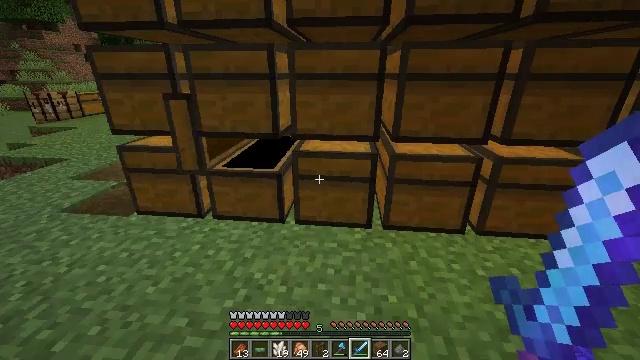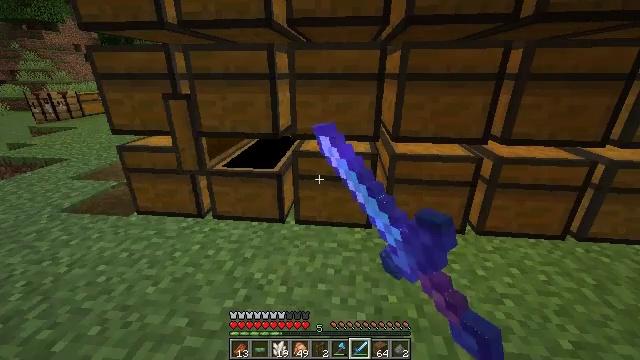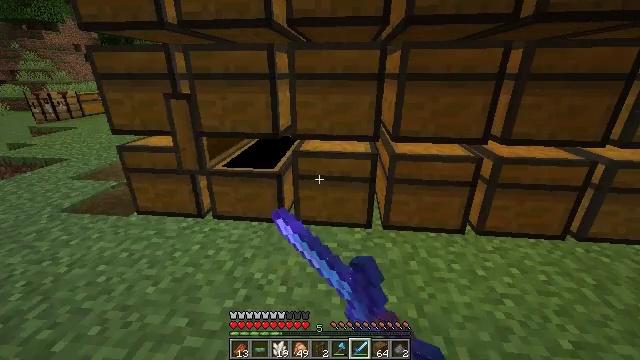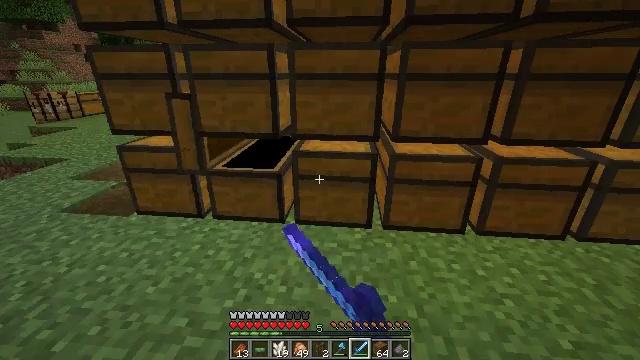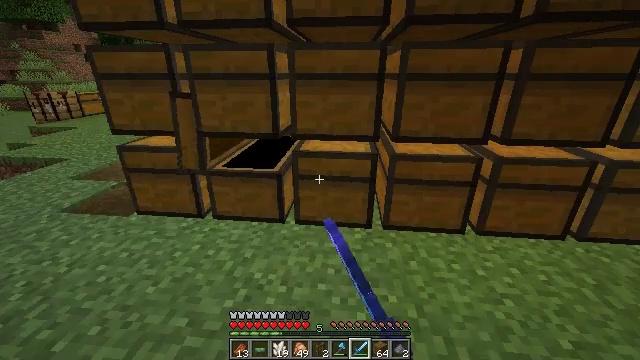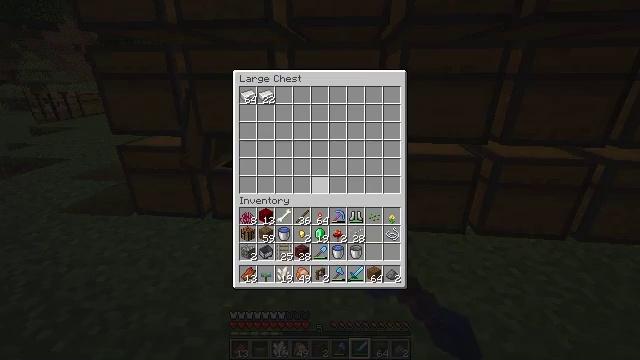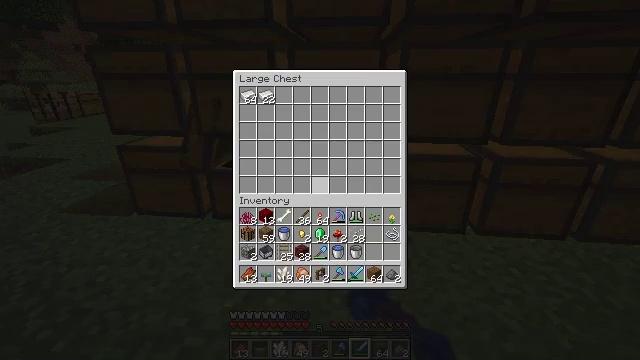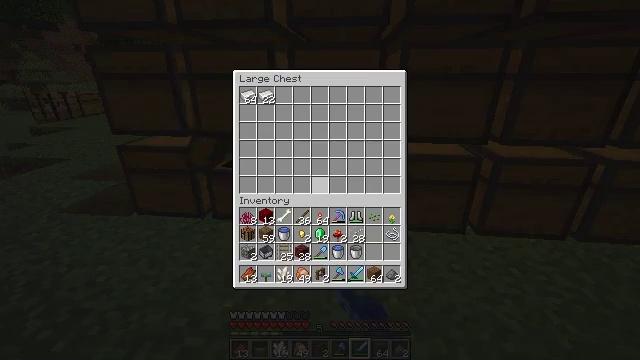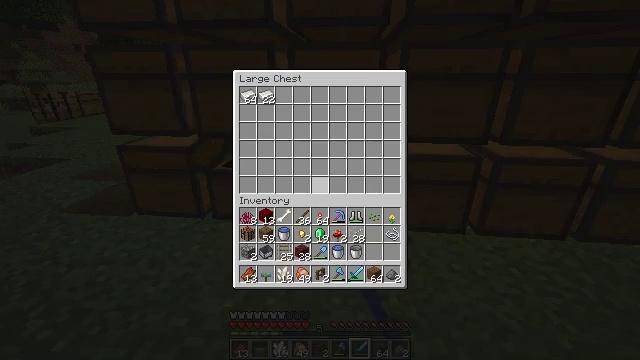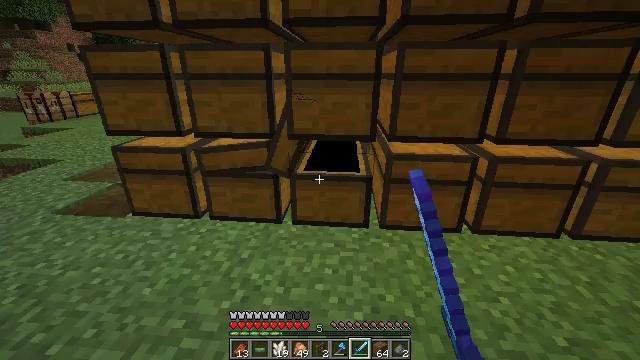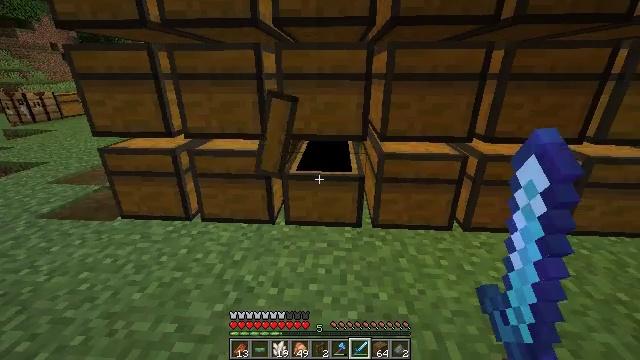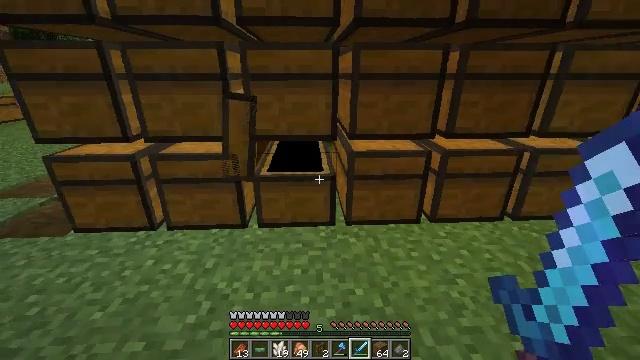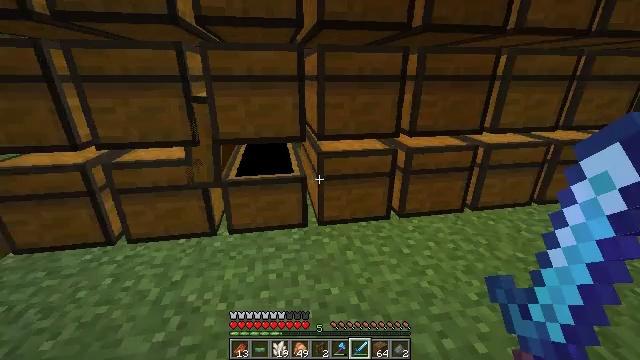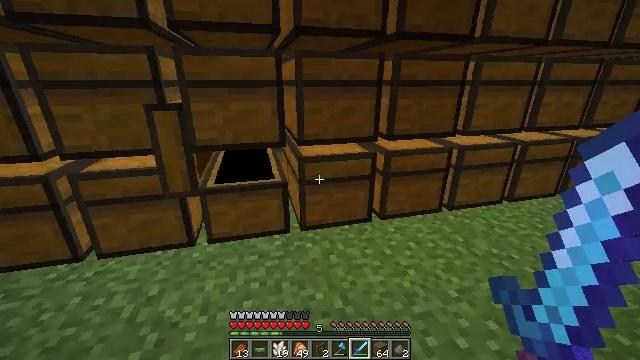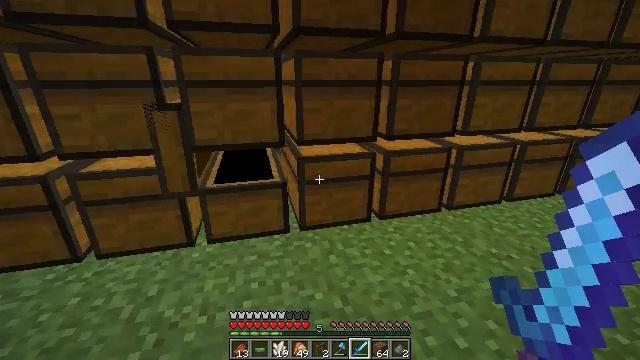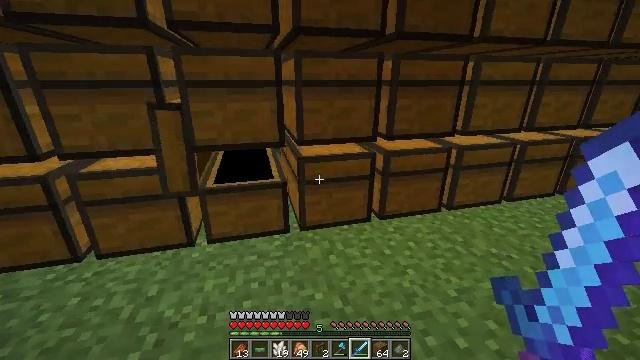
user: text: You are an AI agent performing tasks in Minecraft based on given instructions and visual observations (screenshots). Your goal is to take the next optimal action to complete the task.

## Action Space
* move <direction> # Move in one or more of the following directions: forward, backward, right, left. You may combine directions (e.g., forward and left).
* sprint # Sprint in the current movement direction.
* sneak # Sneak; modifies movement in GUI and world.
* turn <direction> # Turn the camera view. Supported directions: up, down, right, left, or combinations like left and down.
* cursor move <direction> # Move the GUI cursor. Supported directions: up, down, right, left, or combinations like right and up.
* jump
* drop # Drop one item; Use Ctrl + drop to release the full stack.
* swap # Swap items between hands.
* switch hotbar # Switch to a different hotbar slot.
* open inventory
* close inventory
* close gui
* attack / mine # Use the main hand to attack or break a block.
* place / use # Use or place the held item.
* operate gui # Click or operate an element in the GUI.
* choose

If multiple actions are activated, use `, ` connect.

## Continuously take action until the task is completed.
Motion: motion action
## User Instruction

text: Break the mature wheat plants.
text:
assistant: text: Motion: use / place
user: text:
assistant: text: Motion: use / place
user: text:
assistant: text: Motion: use / place
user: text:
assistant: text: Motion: use / place
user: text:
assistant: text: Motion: open gui
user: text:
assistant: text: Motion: no_op
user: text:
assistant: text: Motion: no_op
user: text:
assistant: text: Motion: no_op
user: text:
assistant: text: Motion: no_op
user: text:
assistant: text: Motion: turn right, close gui
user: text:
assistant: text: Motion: turn right
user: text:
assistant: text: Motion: turn right
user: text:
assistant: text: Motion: turn right and up
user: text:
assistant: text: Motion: no_op
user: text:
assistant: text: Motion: no_op
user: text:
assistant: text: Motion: turn left
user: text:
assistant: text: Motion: turn left
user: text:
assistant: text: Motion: turn left
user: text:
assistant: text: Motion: turn left and down
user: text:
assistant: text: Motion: no_op
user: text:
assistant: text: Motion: no_op
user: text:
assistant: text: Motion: use / place
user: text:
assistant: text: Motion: use / place
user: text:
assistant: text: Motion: use / place
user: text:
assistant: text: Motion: no_op
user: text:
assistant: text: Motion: turn right
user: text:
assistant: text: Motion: open gui
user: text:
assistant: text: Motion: no_op
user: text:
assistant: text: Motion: cursor move right
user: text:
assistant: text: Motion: no_op